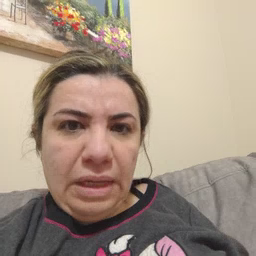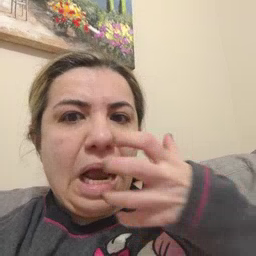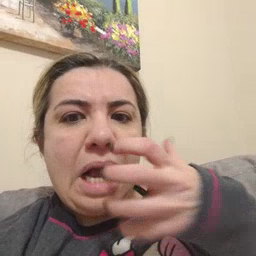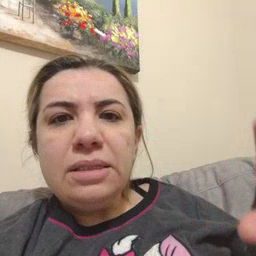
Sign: hot